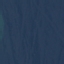
Land use / land cover: SeaLake